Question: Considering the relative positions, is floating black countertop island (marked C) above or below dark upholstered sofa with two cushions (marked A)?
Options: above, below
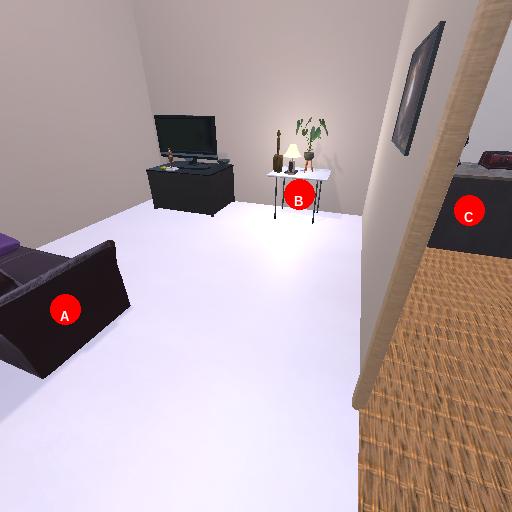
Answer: above